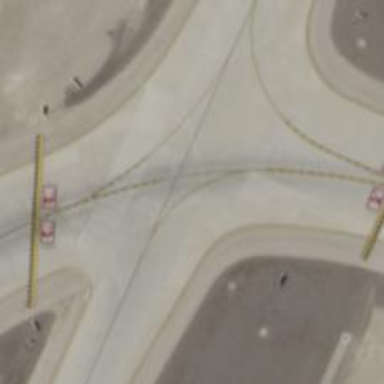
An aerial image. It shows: Image of taxiway at airport.